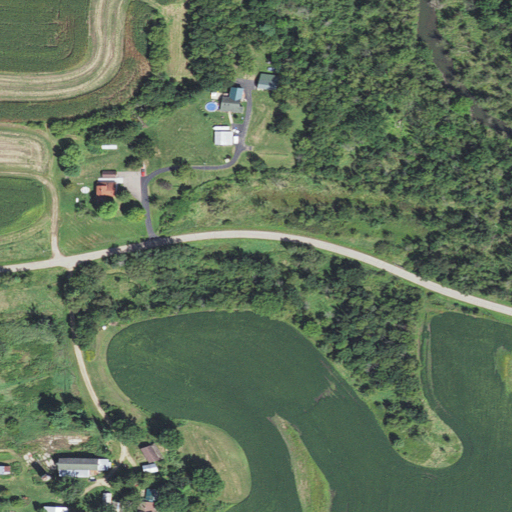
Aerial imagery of valley in Wisconsin named English Valley containing cultivated crops, woody wetlands, pasture, open development, deciduous forest, low intensity development, and medium intensity development